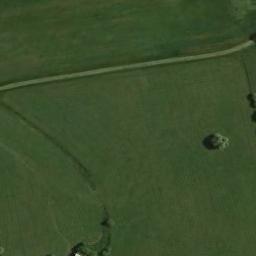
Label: meadow